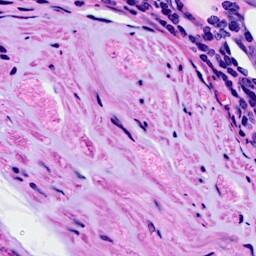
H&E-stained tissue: Breast